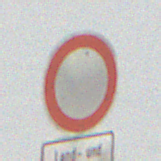
Verkehrszeichen: VerbotFahrzeugeAllerArt
Zusatzzeichen unten: BesondereFahrzeugeUndTransportgueter8
Umgebung: Outdoor, Nature
Tageszeit: MorningAfternoon
Wetter: Overcast
Licht: Natural
Jahreszeit: Winter
Kontrast: LowContrast